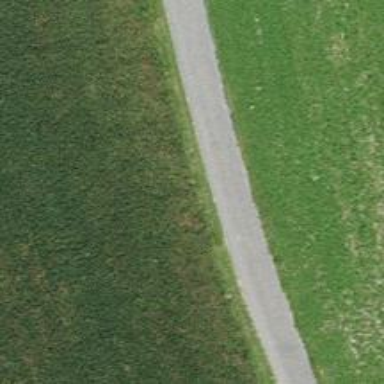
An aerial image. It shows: Unclassified road.